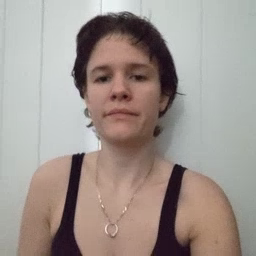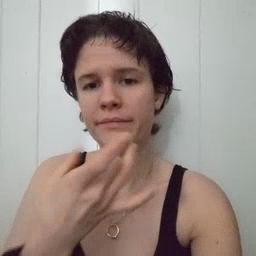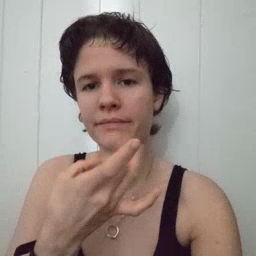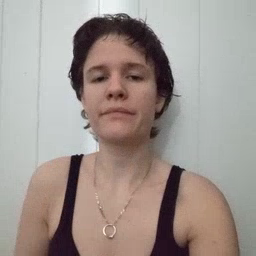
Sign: snack